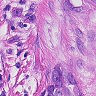
Metastatic tissue present: yes